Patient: sex F, age 35
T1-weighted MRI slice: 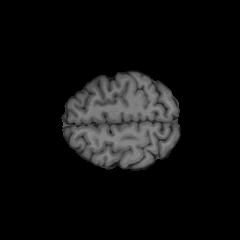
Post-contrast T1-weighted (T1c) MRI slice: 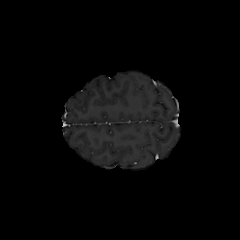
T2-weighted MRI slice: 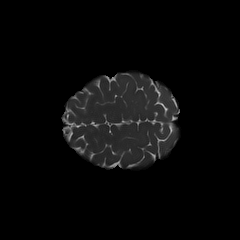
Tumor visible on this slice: no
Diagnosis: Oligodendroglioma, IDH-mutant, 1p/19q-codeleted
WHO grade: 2